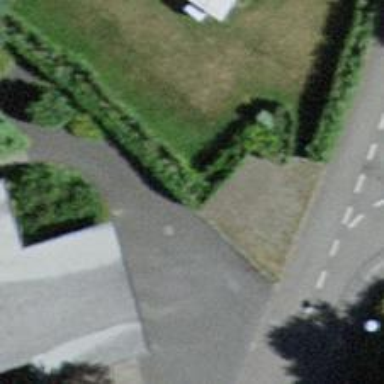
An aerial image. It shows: Hedge acting as barrier.